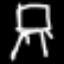
Label: chair